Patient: sex F, age 69
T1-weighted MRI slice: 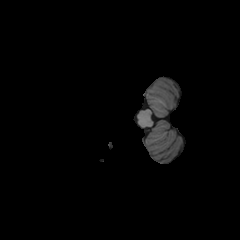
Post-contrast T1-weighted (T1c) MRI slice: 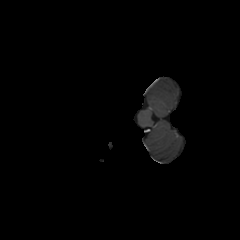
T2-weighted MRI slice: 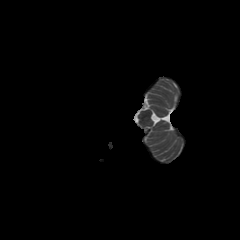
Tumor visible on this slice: no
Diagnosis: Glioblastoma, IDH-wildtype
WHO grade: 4